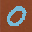
Label: 0